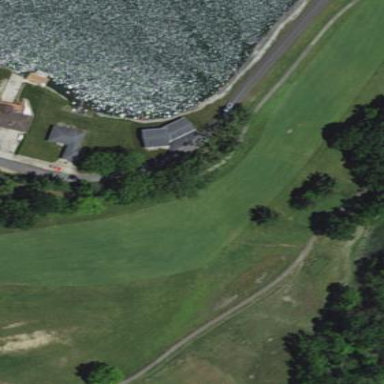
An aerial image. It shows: Golf fairway in the image.